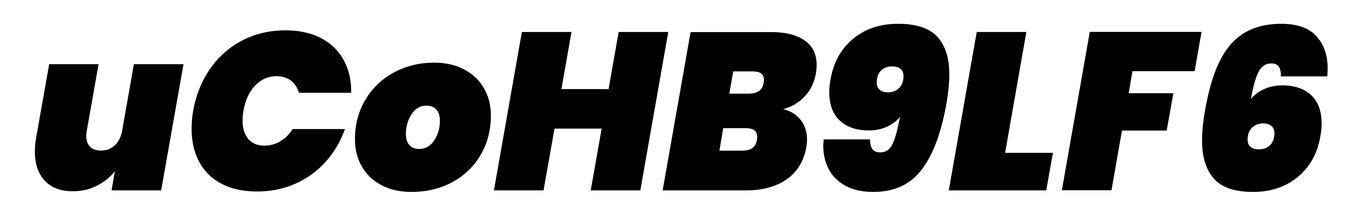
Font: Poppins-BlackItalic